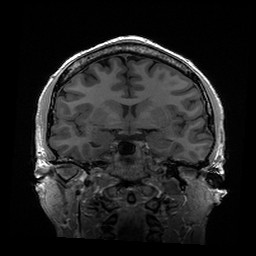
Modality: T1w
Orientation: coronal